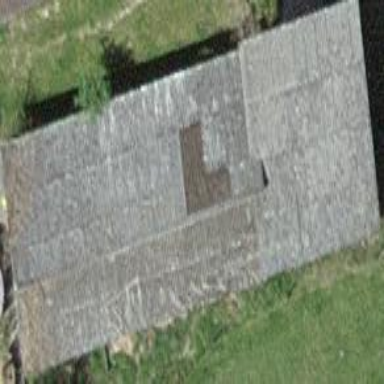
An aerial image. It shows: Rural barn.